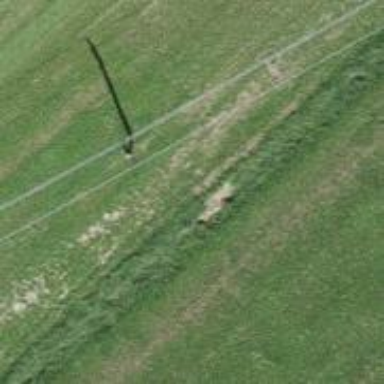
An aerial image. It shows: Power pole.